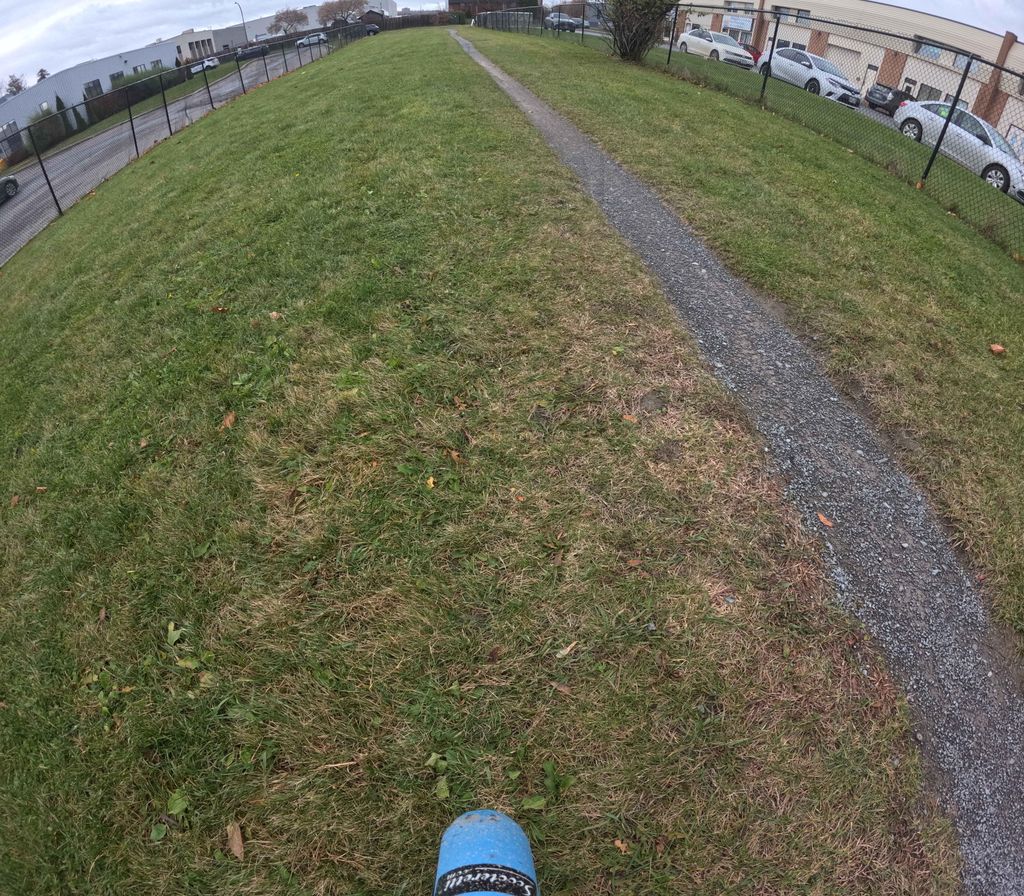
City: ottawa-gatineau